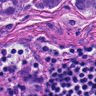
Metastatic tissue present: yes